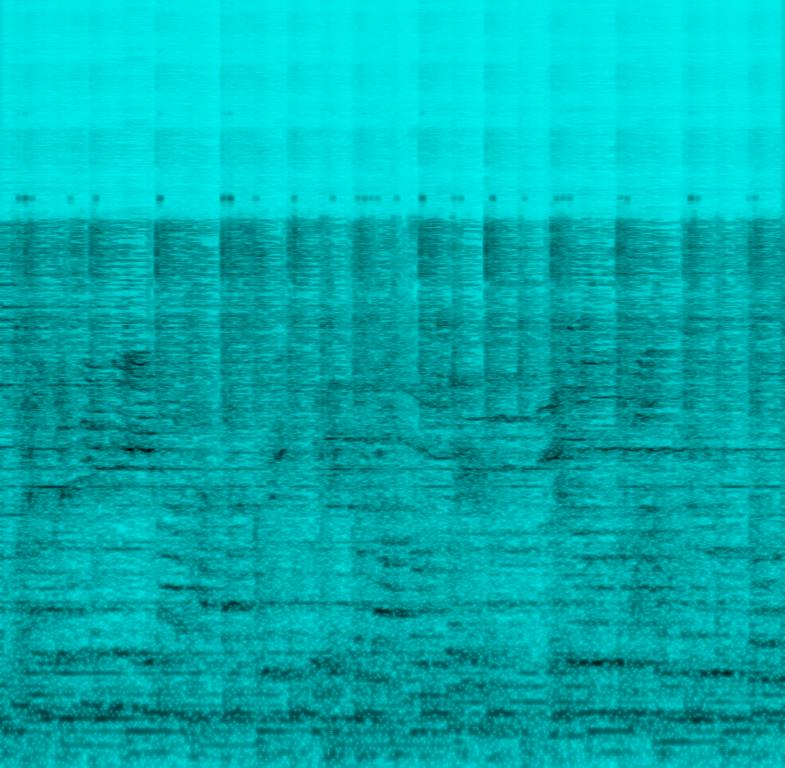
This country song features a male voice singing the main melody. This is accompanied by percussion playing a simple country beat in common time. A pedal steel guitar plays sliding notes as fills in between lines. The bass plays the root note and the lower fifth of the chords being played. The other instruments are not audible as the audio quality is low. This song can be played in a square dancing party.